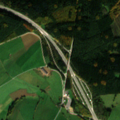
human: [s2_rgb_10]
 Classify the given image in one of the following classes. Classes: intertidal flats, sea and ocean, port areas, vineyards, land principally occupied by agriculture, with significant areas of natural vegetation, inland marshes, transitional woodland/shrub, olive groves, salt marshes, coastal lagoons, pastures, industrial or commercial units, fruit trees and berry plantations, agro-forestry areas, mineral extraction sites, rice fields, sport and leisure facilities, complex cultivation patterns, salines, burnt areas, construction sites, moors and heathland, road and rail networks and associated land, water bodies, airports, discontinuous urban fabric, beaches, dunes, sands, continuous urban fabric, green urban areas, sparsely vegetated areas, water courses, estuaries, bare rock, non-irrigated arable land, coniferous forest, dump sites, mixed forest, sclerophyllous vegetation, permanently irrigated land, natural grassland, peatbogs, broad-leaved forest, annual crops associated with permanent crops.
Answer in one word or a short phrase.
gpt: pastures, complex cultivation patterns, land principally occupied by agriculture, with significant areas of natural vegetation, mixed forest